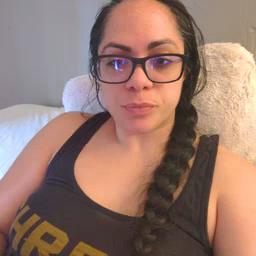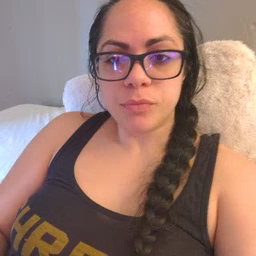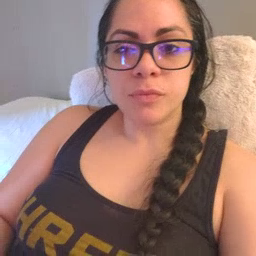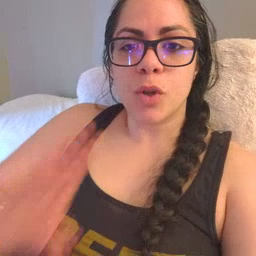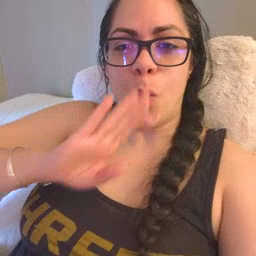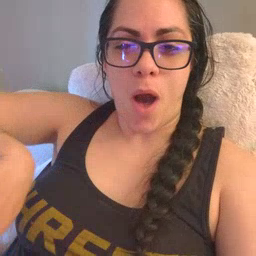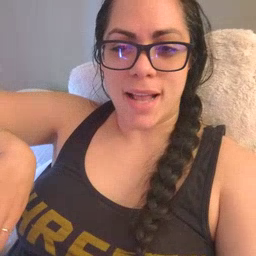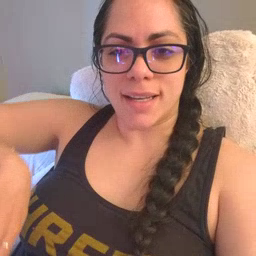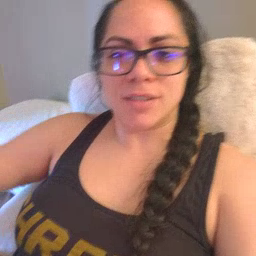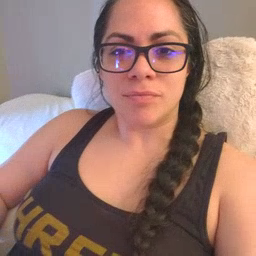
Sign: quiet